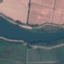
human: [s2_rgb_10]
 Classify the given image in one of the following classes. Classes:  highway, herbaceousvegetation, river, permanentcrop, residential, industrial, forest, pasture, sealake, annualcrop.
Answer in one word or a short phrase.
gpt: River